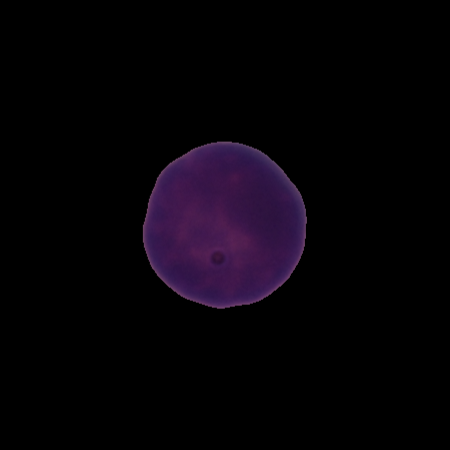
Label: healthy